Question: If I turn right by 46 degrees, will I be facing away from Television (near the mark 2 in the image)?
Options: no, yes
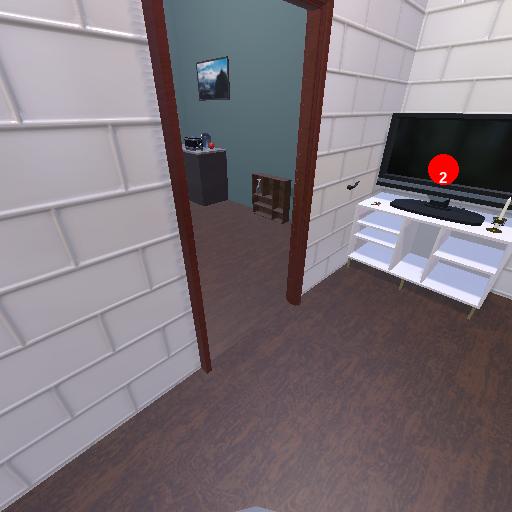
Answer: no